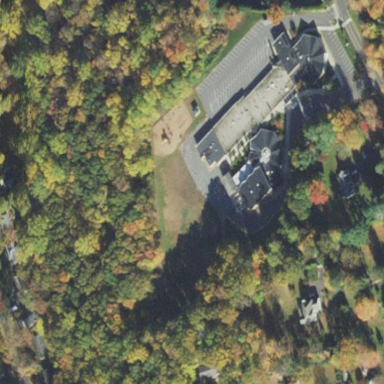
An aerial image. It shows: School.